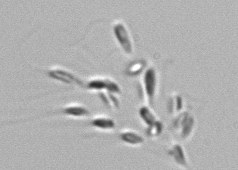
Label: Dinobryon